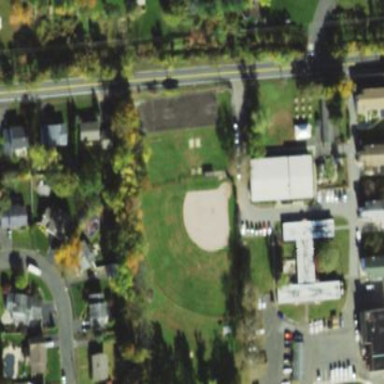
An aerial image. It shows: Baseball pitch for leisure land activities.